The plot is a Hilbert-envelope spectrum of a rotating bearing's acceleration signal, annotated with the bearing's characteristic defect frequencies. Based on the visible evidence, which condition applies: normal, inner_race, outer_race, ball?
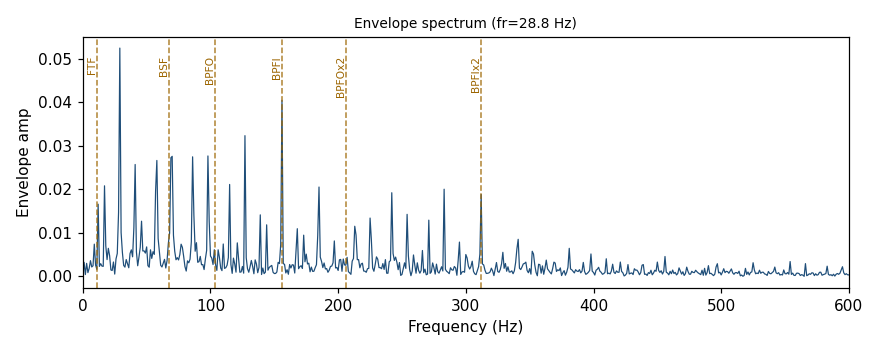
Answer: inner_race